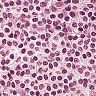
Metastatic tissue present: no